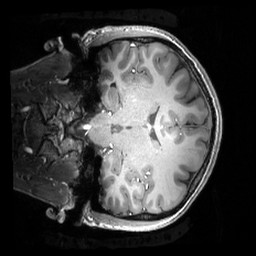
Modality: T1w
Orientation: coronal
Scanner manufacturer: philips
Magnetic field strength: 7 T
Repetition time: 0.008 s
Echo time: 0.001974 s